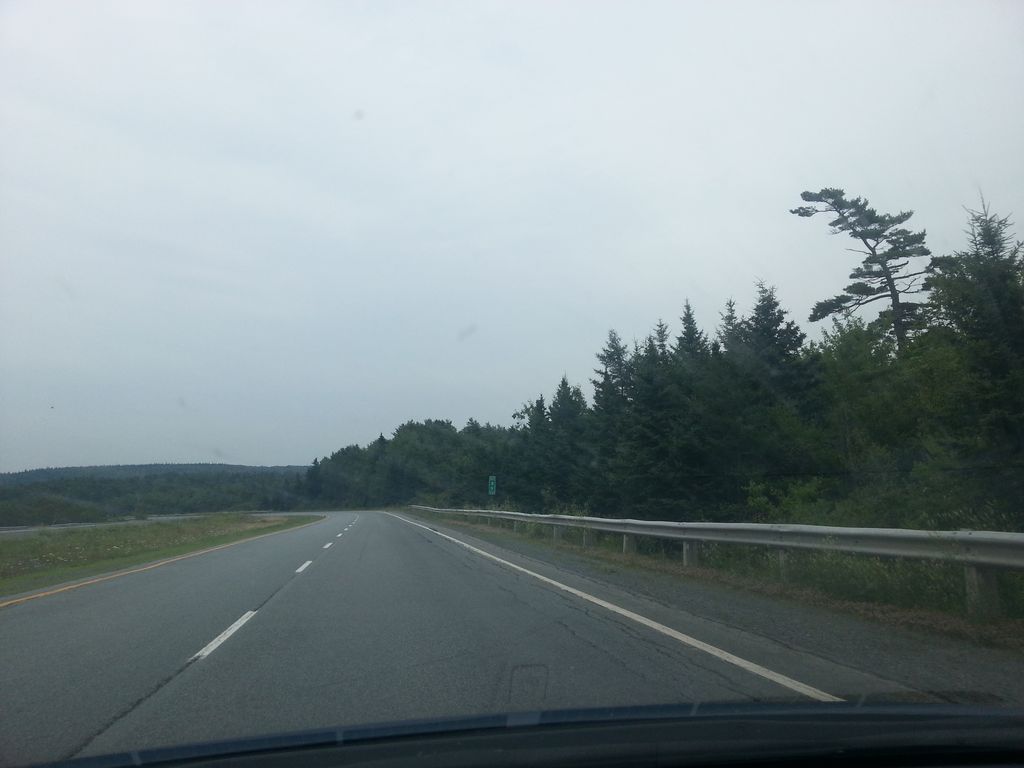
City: halifax